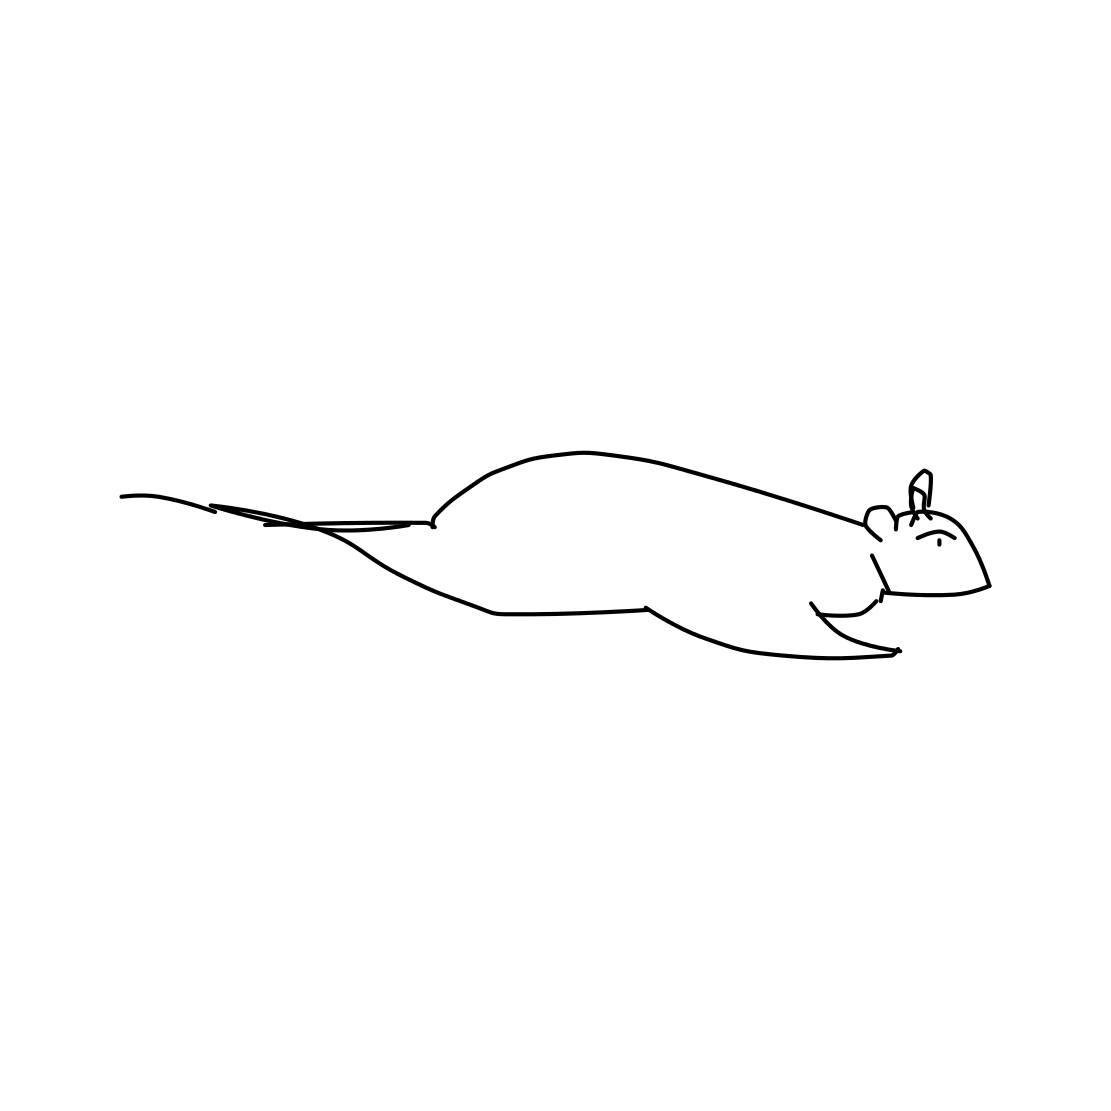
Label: mouse (animal)